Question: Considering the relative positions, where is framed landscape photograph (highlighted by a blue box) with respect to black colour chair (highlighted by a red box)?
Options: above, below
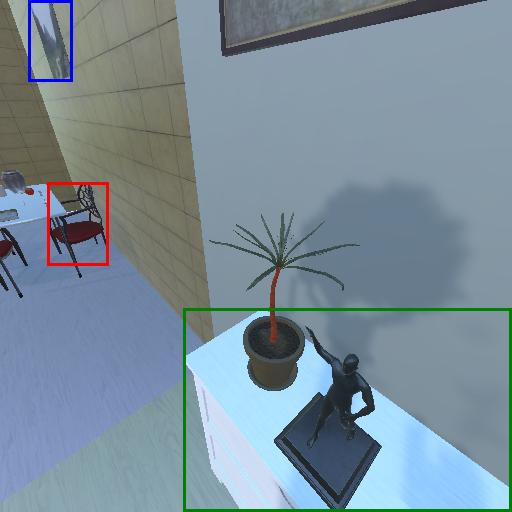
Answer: above